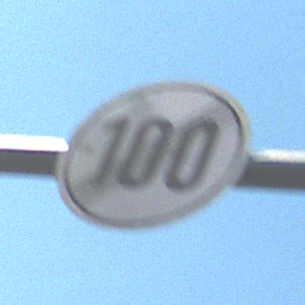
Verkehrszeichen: EndeGeschwindigkeit100
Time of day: Midday
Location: Outdoor (Urban)
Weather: Clear
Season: NotSpecified
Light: Natural